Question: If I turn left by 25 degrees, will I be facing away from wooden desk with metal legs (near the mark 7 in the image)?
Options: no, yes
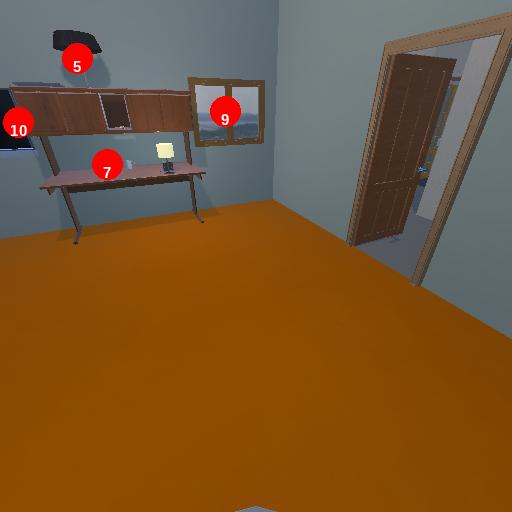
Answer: no